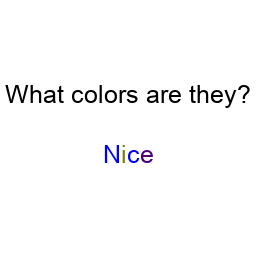
Color: blue, olive, blue, indigo
Background color: white
Question text color: black